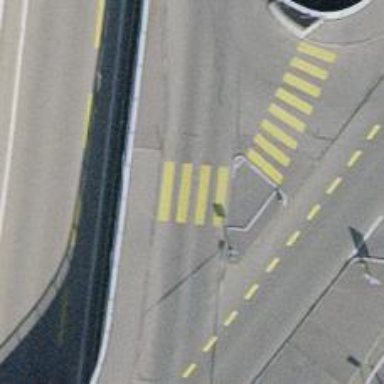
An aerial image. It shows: Marked crossing on the road.